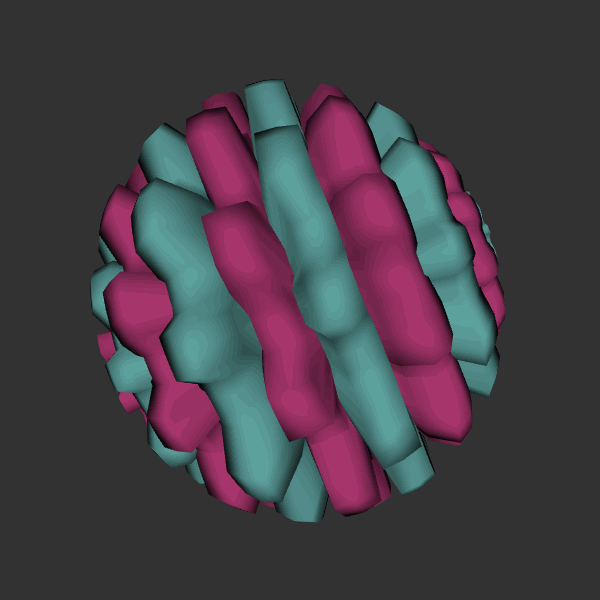
Background: dark